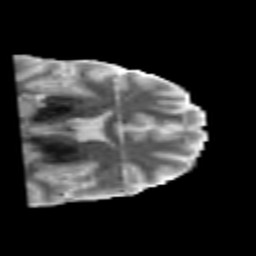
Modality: MD
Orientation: coronal
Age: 43
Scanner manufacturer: philips
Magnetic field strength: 3 T
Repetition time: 8.536 s
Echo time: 0.1273 s